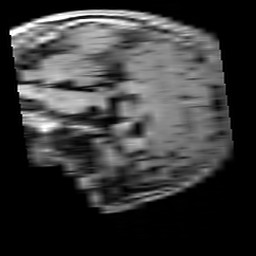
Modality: T1w
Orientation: sagittal
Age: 21
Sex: male
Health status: healthy
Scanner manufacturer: siemens
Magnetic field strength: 3 T
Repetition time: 4.1 s
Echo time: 0.0085 s